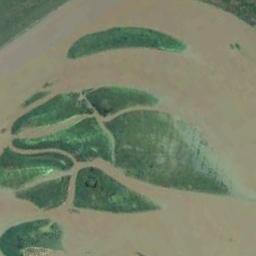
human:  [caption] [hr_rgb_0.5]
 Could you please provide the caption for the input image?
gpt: There are many islands of different shapes and sizes .

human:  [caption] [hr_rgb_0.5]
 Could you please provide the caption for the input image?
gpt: There are a group of green islands on the sea, And there are green plants on the island .

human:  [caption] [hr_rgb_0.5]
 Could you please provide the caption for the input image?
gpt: There are many big trees on the island .

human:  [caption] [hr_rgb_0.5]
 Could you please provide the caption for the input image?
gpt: The archipelago with some islands of different sizes have dense vegetation .

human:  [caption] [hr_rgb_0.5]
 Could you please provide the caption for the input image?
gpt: There are some green island with yellow water around .